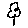
Label: tree